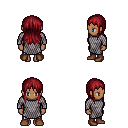
a pixel art fantasy rpg character, female body template, human, dark skin, chain mail, metal pants, brunette unkempt hairstyle, brown shoes, four views (front, back, left, right), 2x2 character sprite sheet, small pixel art, hard edges, no anti-aliasing